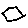
Label: hexagon